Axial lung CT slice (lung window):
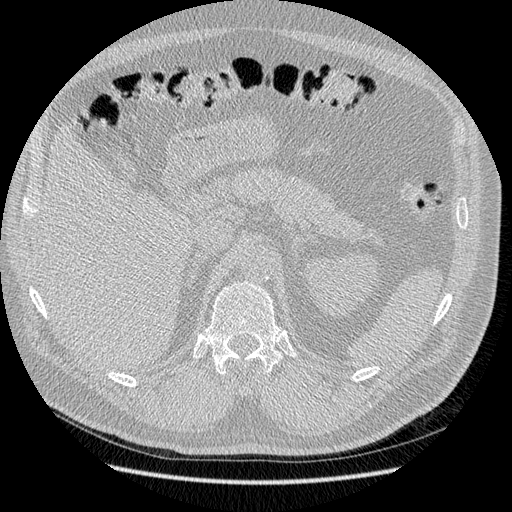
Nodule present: no